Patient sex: M
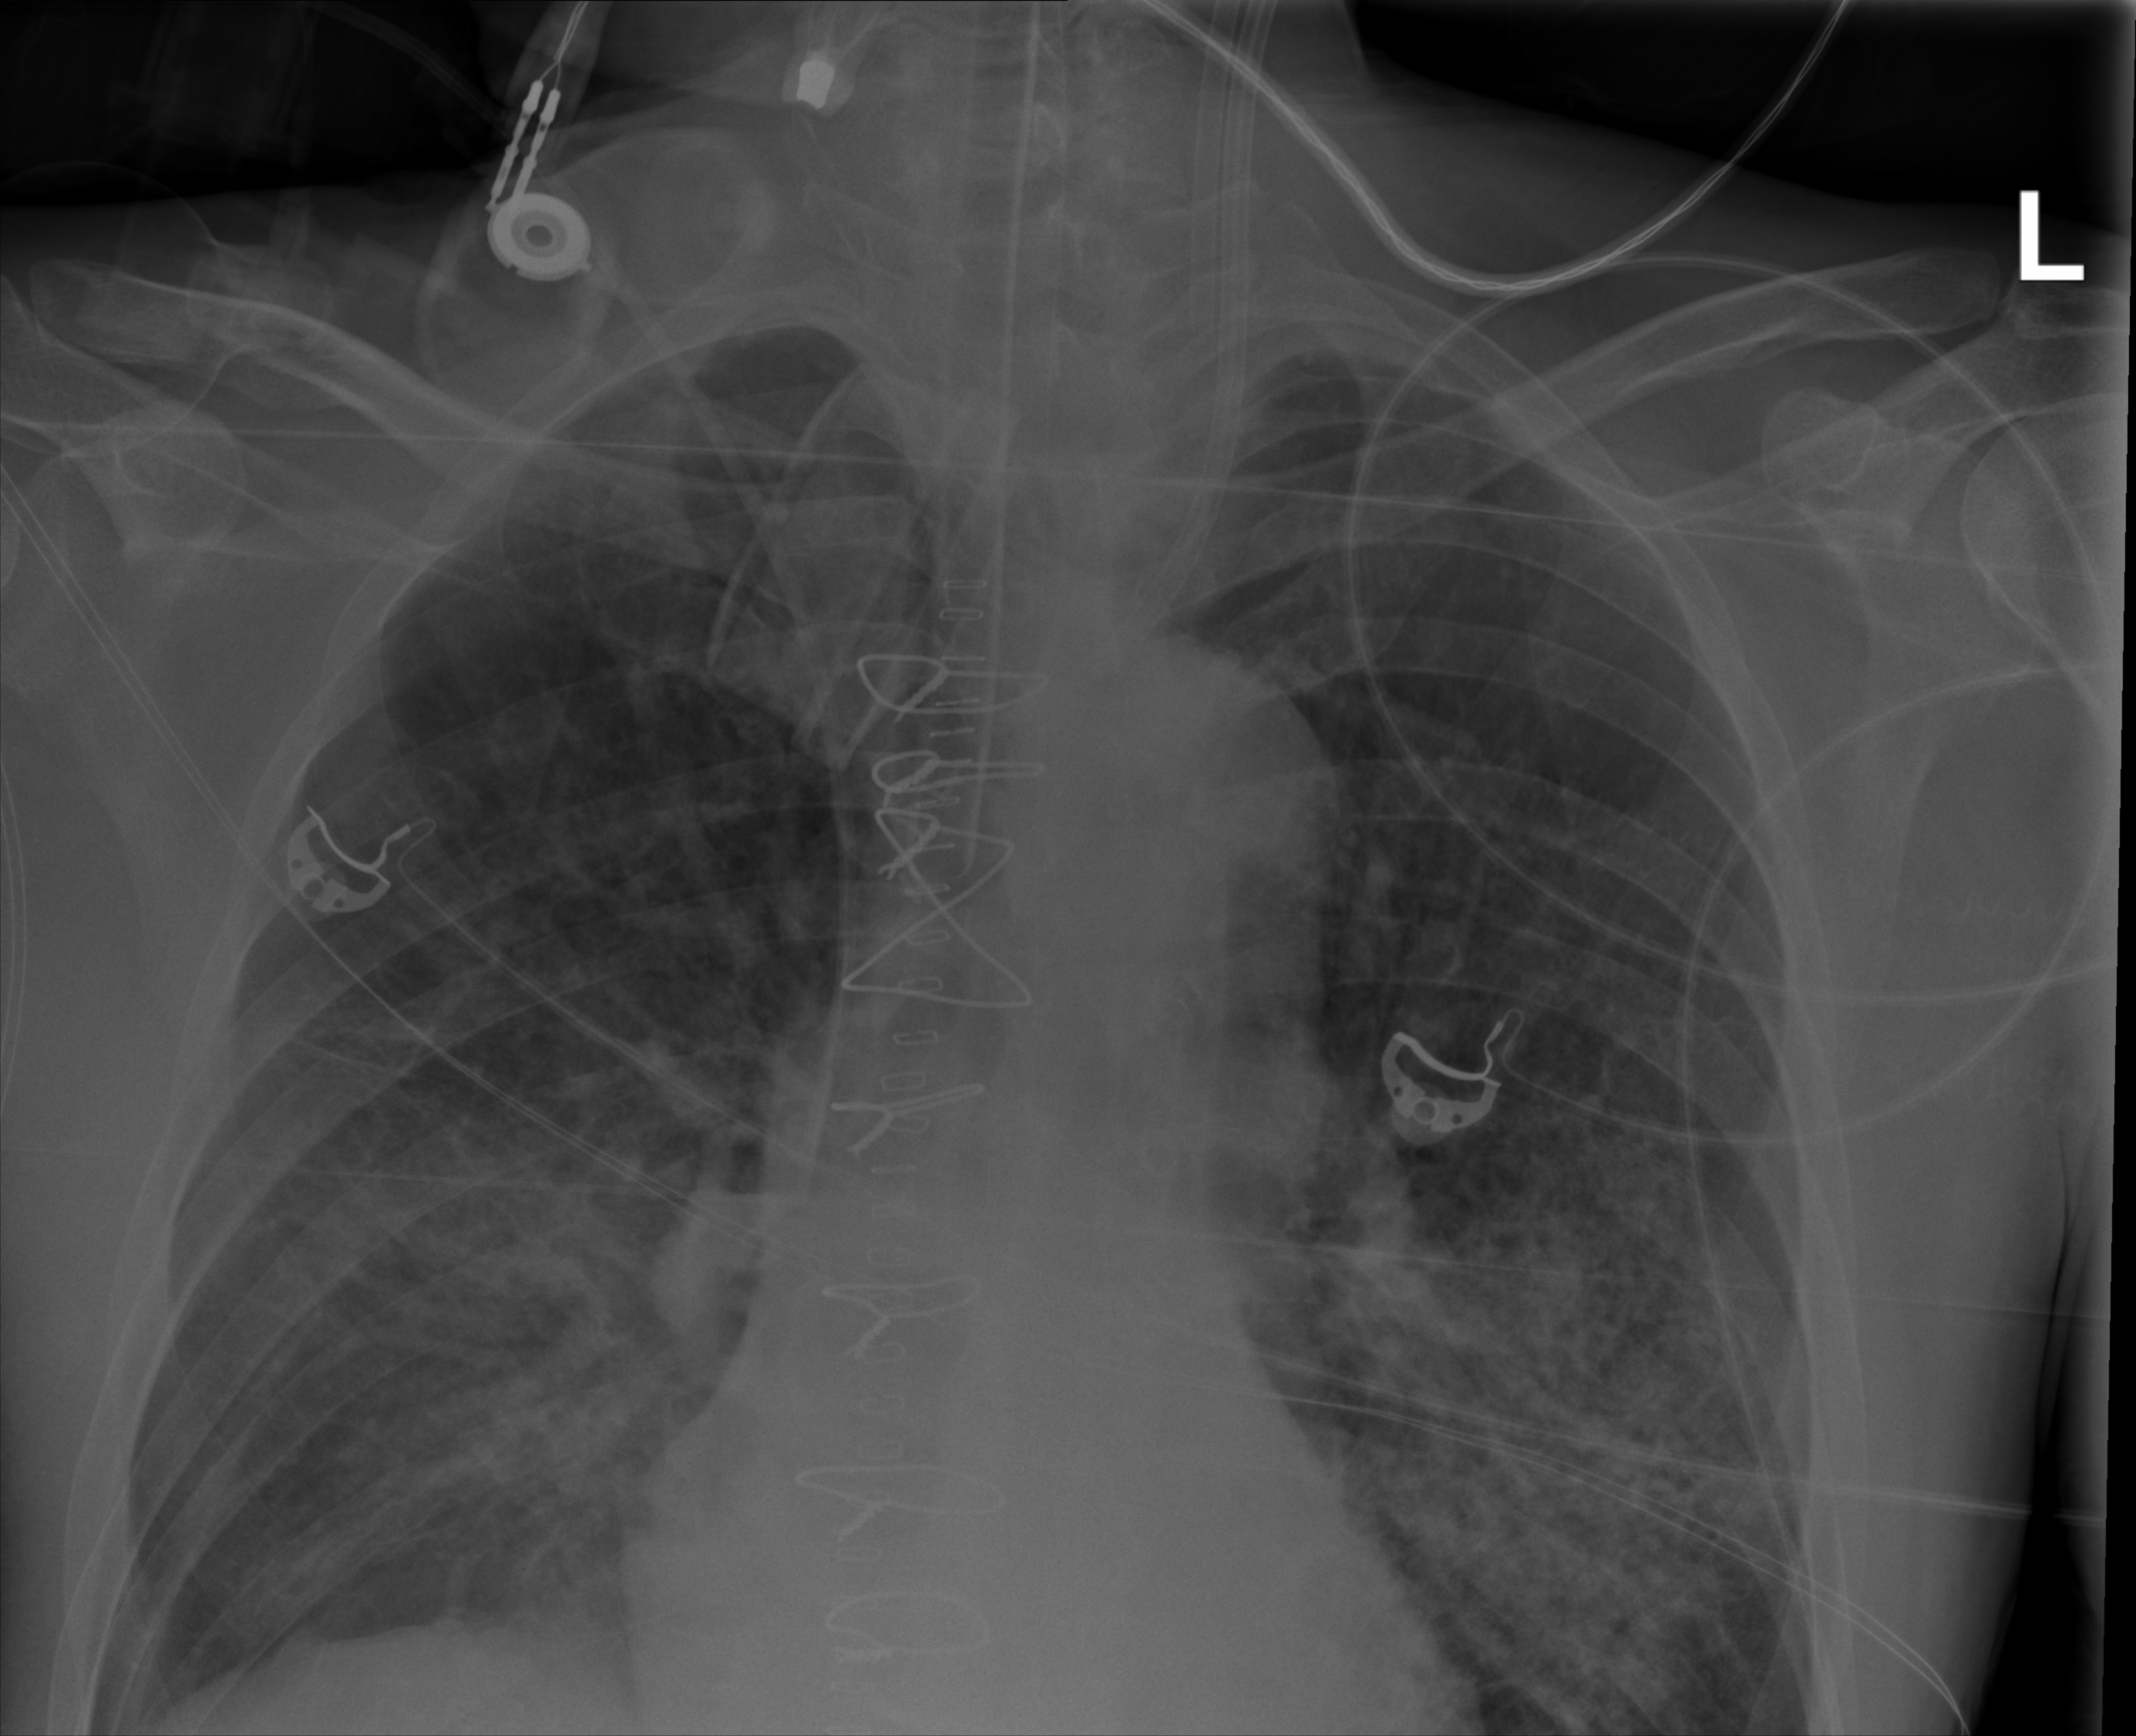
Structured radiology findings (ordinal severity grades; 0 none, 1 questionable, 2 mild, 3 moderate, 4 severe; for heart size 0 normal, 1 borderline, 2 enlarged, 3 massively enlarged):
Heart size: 0
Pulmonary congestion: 2
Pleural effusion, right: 0
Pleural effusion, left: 0
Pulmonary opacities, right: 2
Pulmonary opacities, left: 3
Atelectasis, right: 2
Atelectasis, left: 2